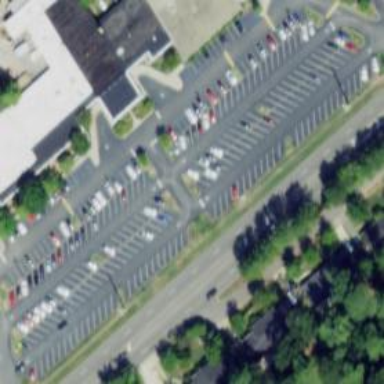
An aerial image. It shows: Parking area.